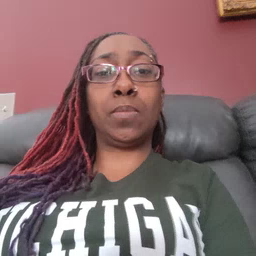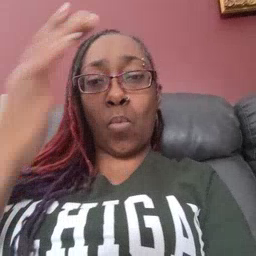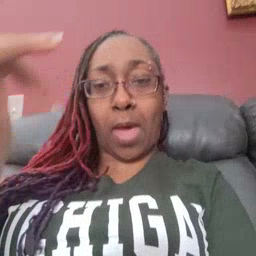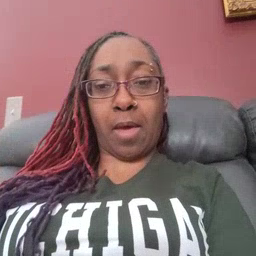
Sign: why